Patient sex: M
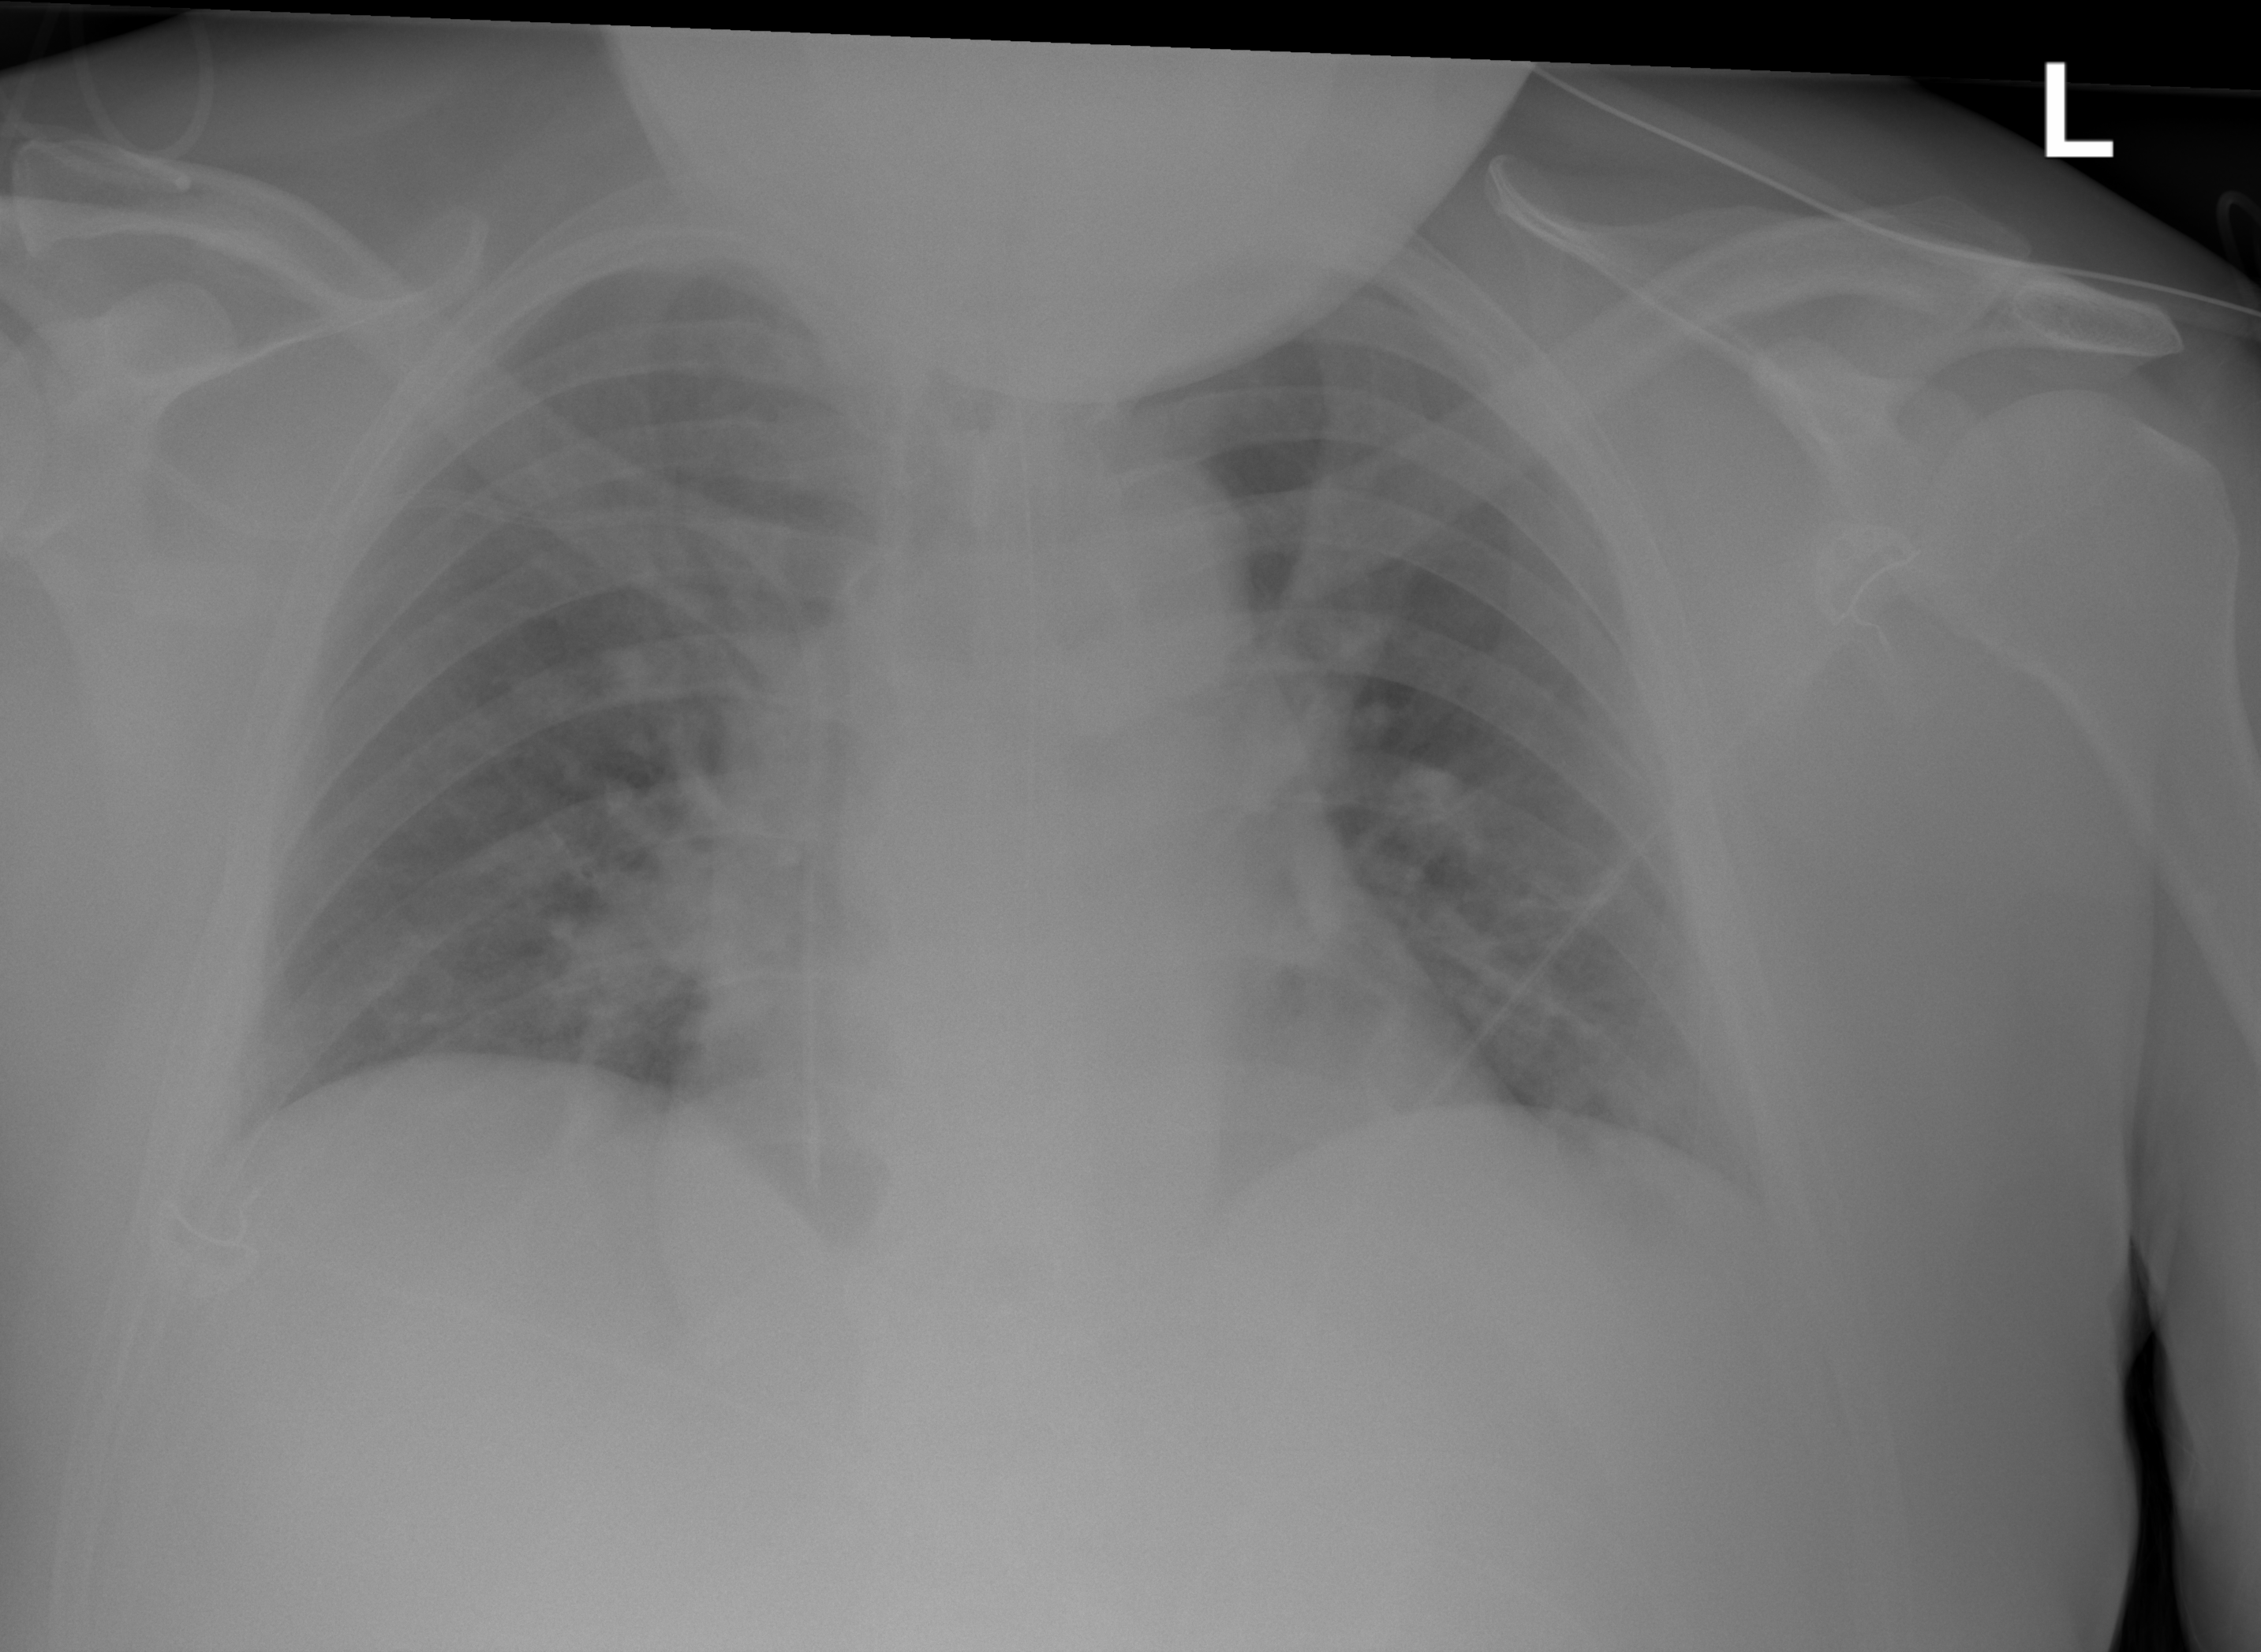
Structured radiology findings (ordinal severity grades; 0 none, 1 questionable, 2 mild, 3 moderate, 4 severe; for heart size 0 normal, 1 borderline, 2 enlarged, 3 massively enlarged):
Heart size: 0
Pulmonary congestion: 1
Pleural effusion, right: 0
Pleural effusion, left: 0
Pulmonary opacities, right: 2
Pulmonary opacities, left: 0
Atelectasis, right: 0
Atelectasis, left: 0